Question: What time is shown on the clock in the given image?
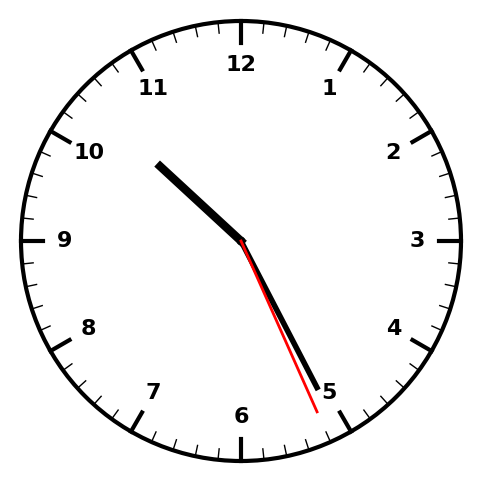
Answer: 10:25:26